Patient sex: M
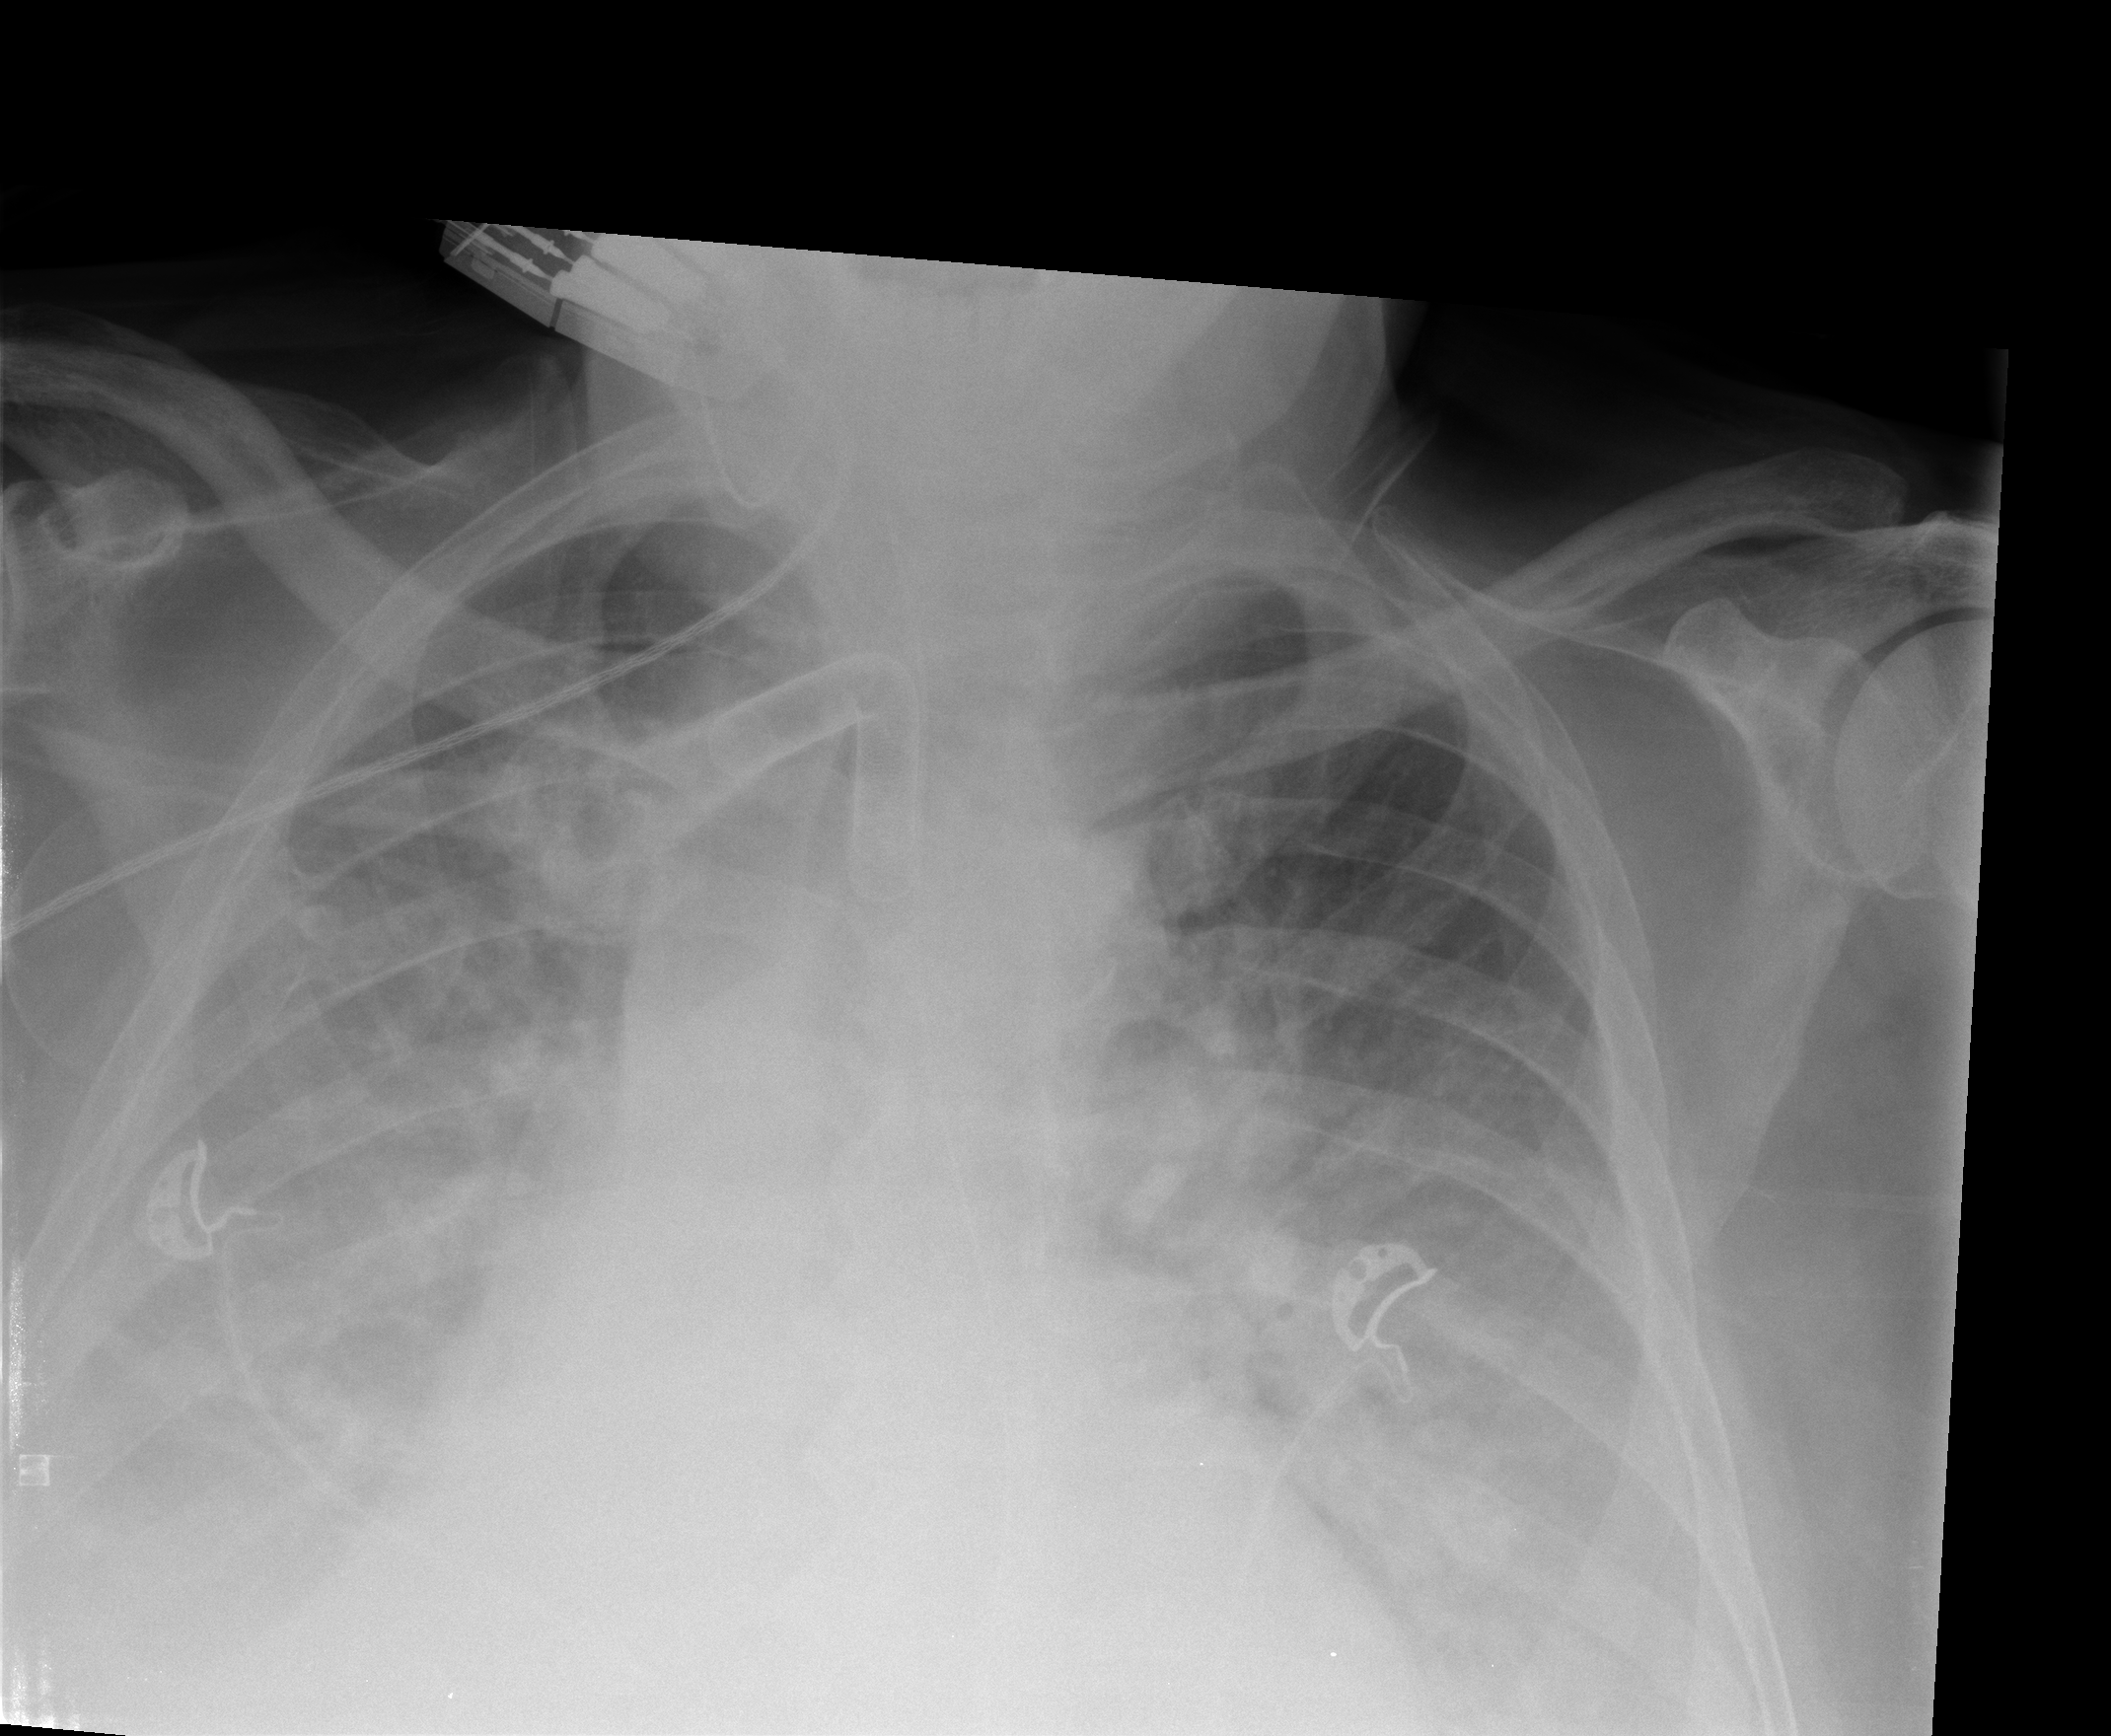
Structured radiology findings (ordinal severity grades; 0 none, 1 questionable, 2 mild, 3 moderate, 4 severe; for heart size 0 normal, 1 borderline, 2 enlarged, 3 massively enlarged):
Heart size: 3
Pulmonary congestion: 3
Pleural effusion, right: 3
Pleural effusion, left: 3
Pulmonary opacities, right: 2
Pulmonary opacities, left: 2
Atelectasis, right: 2
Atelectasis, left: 3